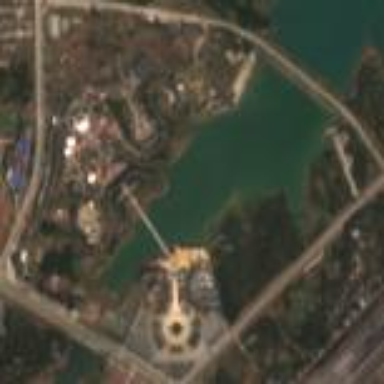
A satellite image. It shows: Theme park.